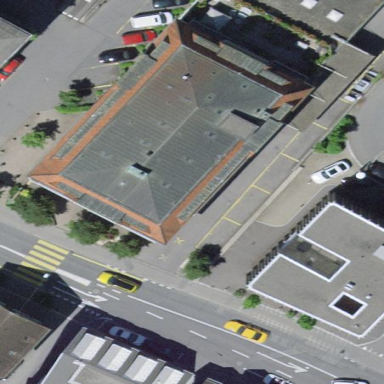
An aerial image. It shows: Post office building.